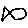
Label: fish